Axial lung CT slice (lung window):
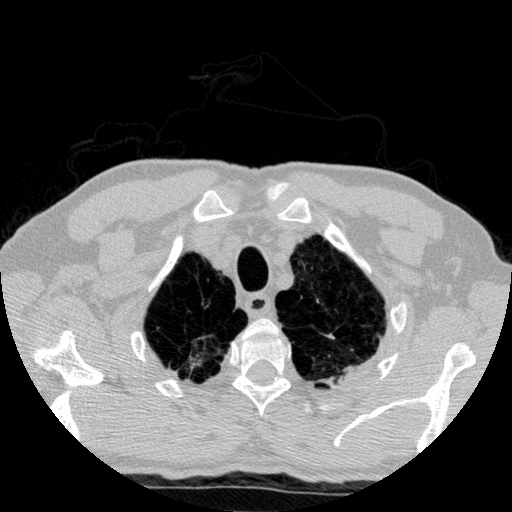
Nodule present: no